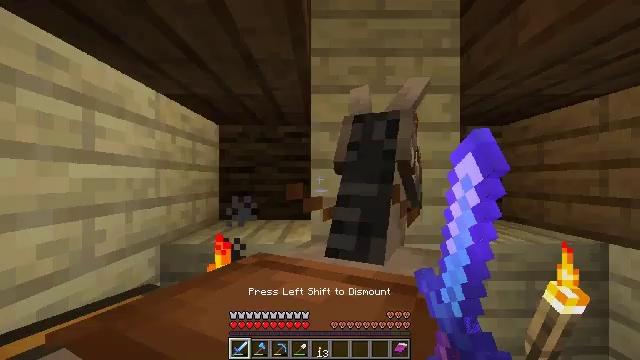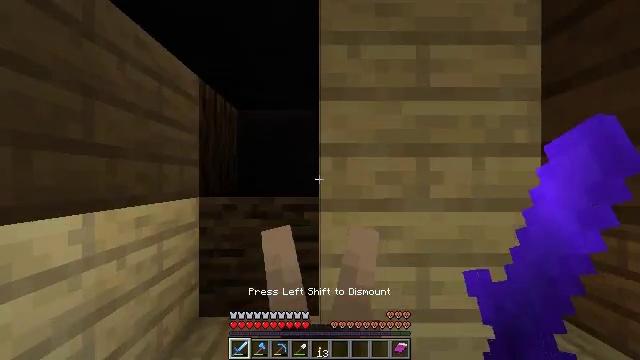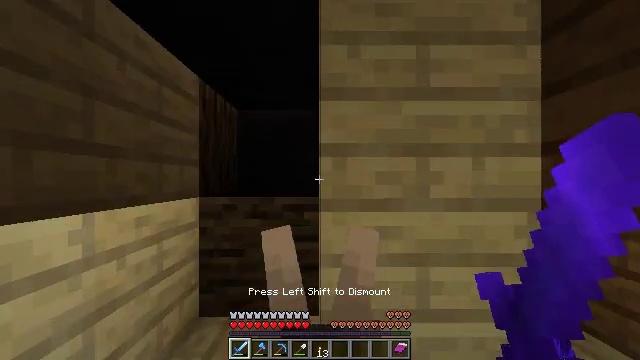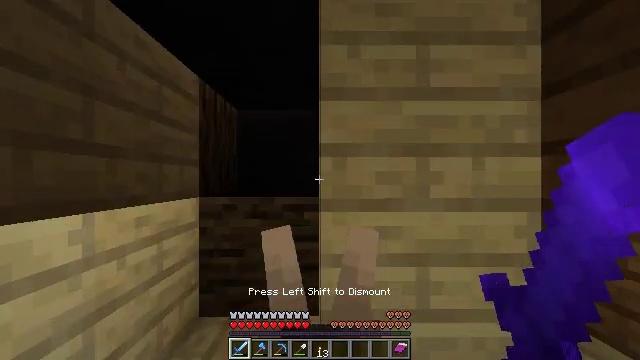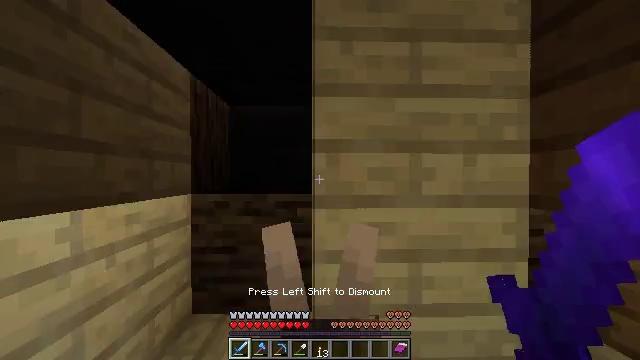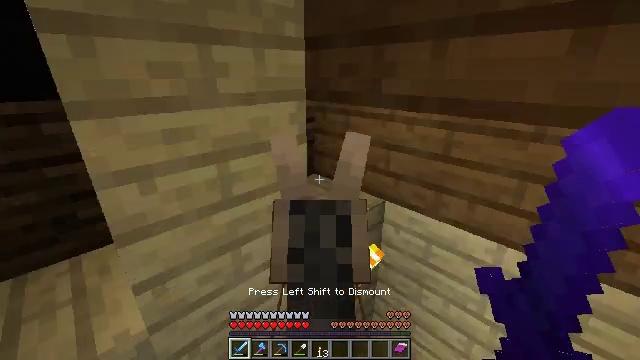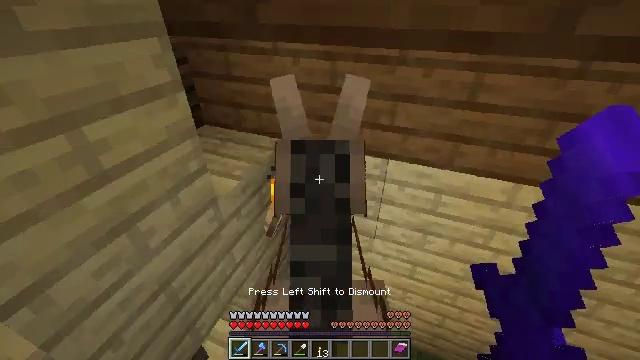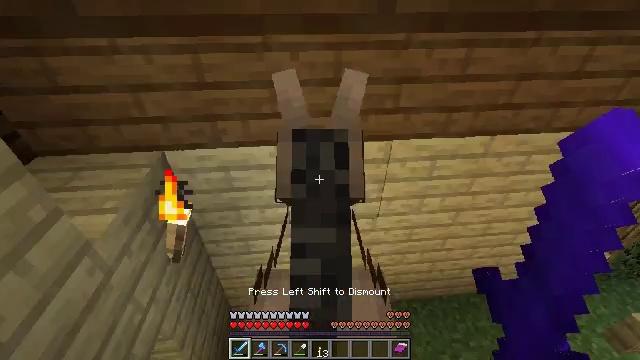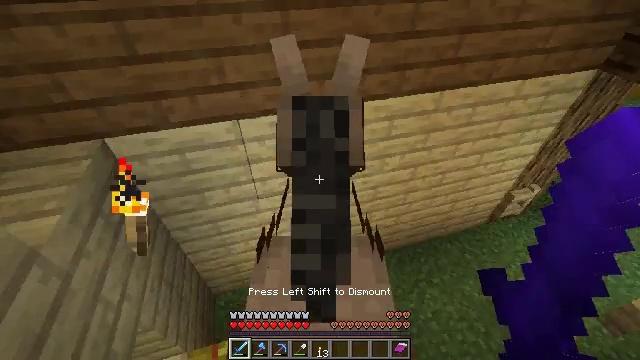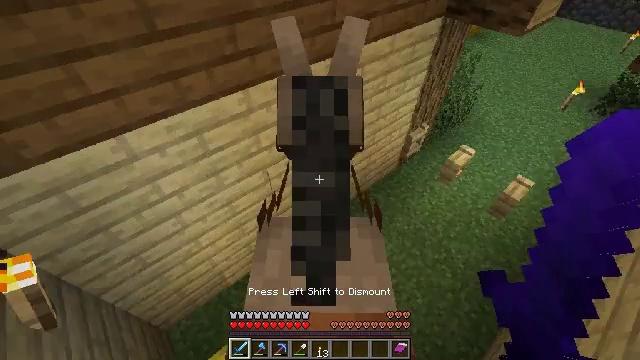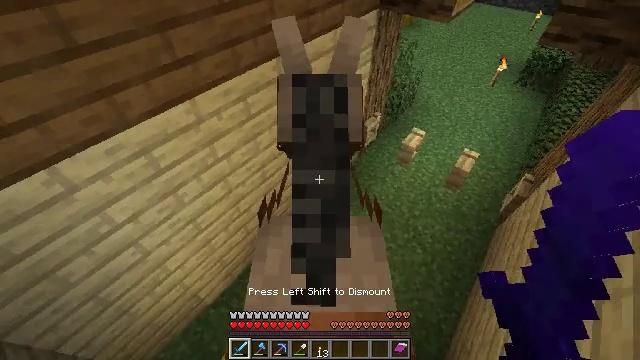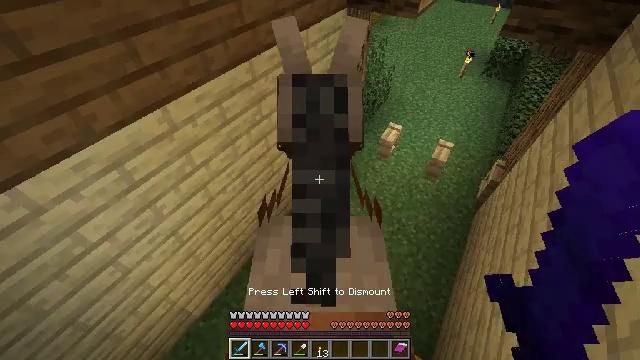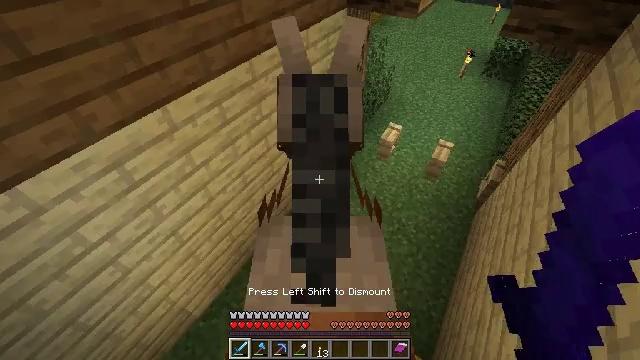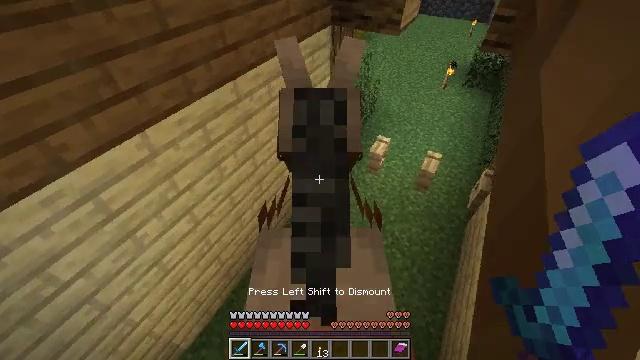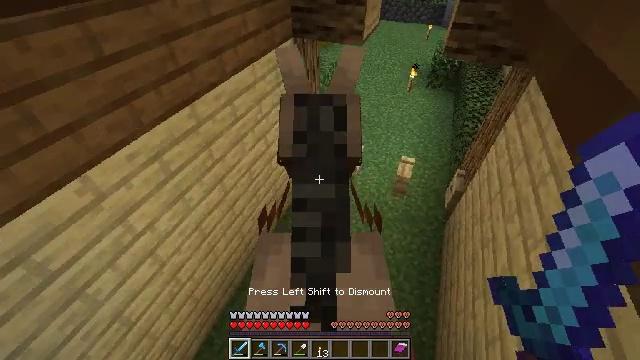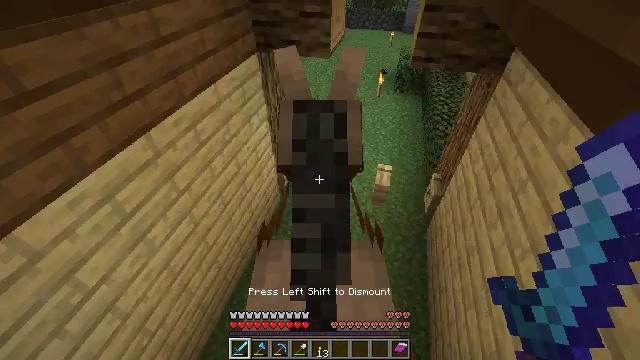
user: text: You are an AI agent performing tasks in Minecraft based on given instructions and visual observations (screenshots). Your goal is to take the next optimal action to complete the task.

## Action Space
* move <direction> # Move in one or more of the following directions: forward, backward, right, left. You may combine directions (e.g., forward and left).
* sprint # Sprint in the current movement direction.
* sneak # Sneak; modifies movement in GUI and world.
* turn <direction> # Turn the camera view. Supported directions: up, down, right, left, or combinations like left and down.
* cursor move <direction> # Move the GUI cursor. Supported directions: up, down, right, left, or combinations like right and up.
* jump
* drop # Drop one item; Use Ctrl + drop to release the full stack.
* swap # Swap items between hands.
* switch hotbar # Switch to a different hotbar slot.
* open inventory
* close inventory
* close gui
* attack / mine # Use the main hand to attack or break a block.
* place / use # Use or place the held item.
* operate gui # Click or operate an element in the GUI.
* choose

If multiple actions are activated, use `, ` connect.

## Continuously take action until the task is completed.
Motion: motion action
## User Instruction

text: Interact with a crafting table to craft a lead.
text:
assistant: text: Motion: no_op
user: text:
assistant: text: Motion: no_op
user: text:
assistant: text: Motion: no_op
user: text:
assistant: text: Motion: turn right
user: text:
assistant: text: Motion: turn right and down
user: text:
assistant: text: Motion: turn right and down
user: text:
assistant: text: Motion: turn right and down
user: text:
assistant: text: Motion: turn right and down
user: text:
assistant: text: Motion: turn right and down
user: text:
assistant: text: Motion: turn right
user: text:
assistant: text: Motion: no_op
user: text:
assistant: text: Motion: move forward
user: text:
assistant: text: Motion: move forward, turn right and up
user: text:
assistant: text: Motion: move forward, turn right and up
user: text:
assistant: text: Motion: move forward, turn right and up
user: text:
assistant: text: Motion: move forward and move right, turn right and up
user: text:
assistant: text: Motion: move forward and move right, turn up
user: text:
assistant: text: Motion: move forward and move right, turn left and up
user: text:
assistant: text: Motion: move forward, turn left and up
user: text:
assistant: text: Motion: move forward
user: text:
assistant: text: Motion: move forward
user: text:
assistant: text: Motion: move forward, turn up
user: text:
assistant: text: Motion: move forward, turn right and up
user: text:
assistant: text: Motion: move forward, turn right
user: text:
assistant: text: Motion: move forward, turn right
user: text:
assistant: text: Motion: move forward
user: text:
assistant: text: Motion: move forward
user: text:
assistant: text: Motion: move forward
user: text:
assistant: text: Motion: move forward
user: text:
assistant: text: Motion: move forward